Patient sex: M
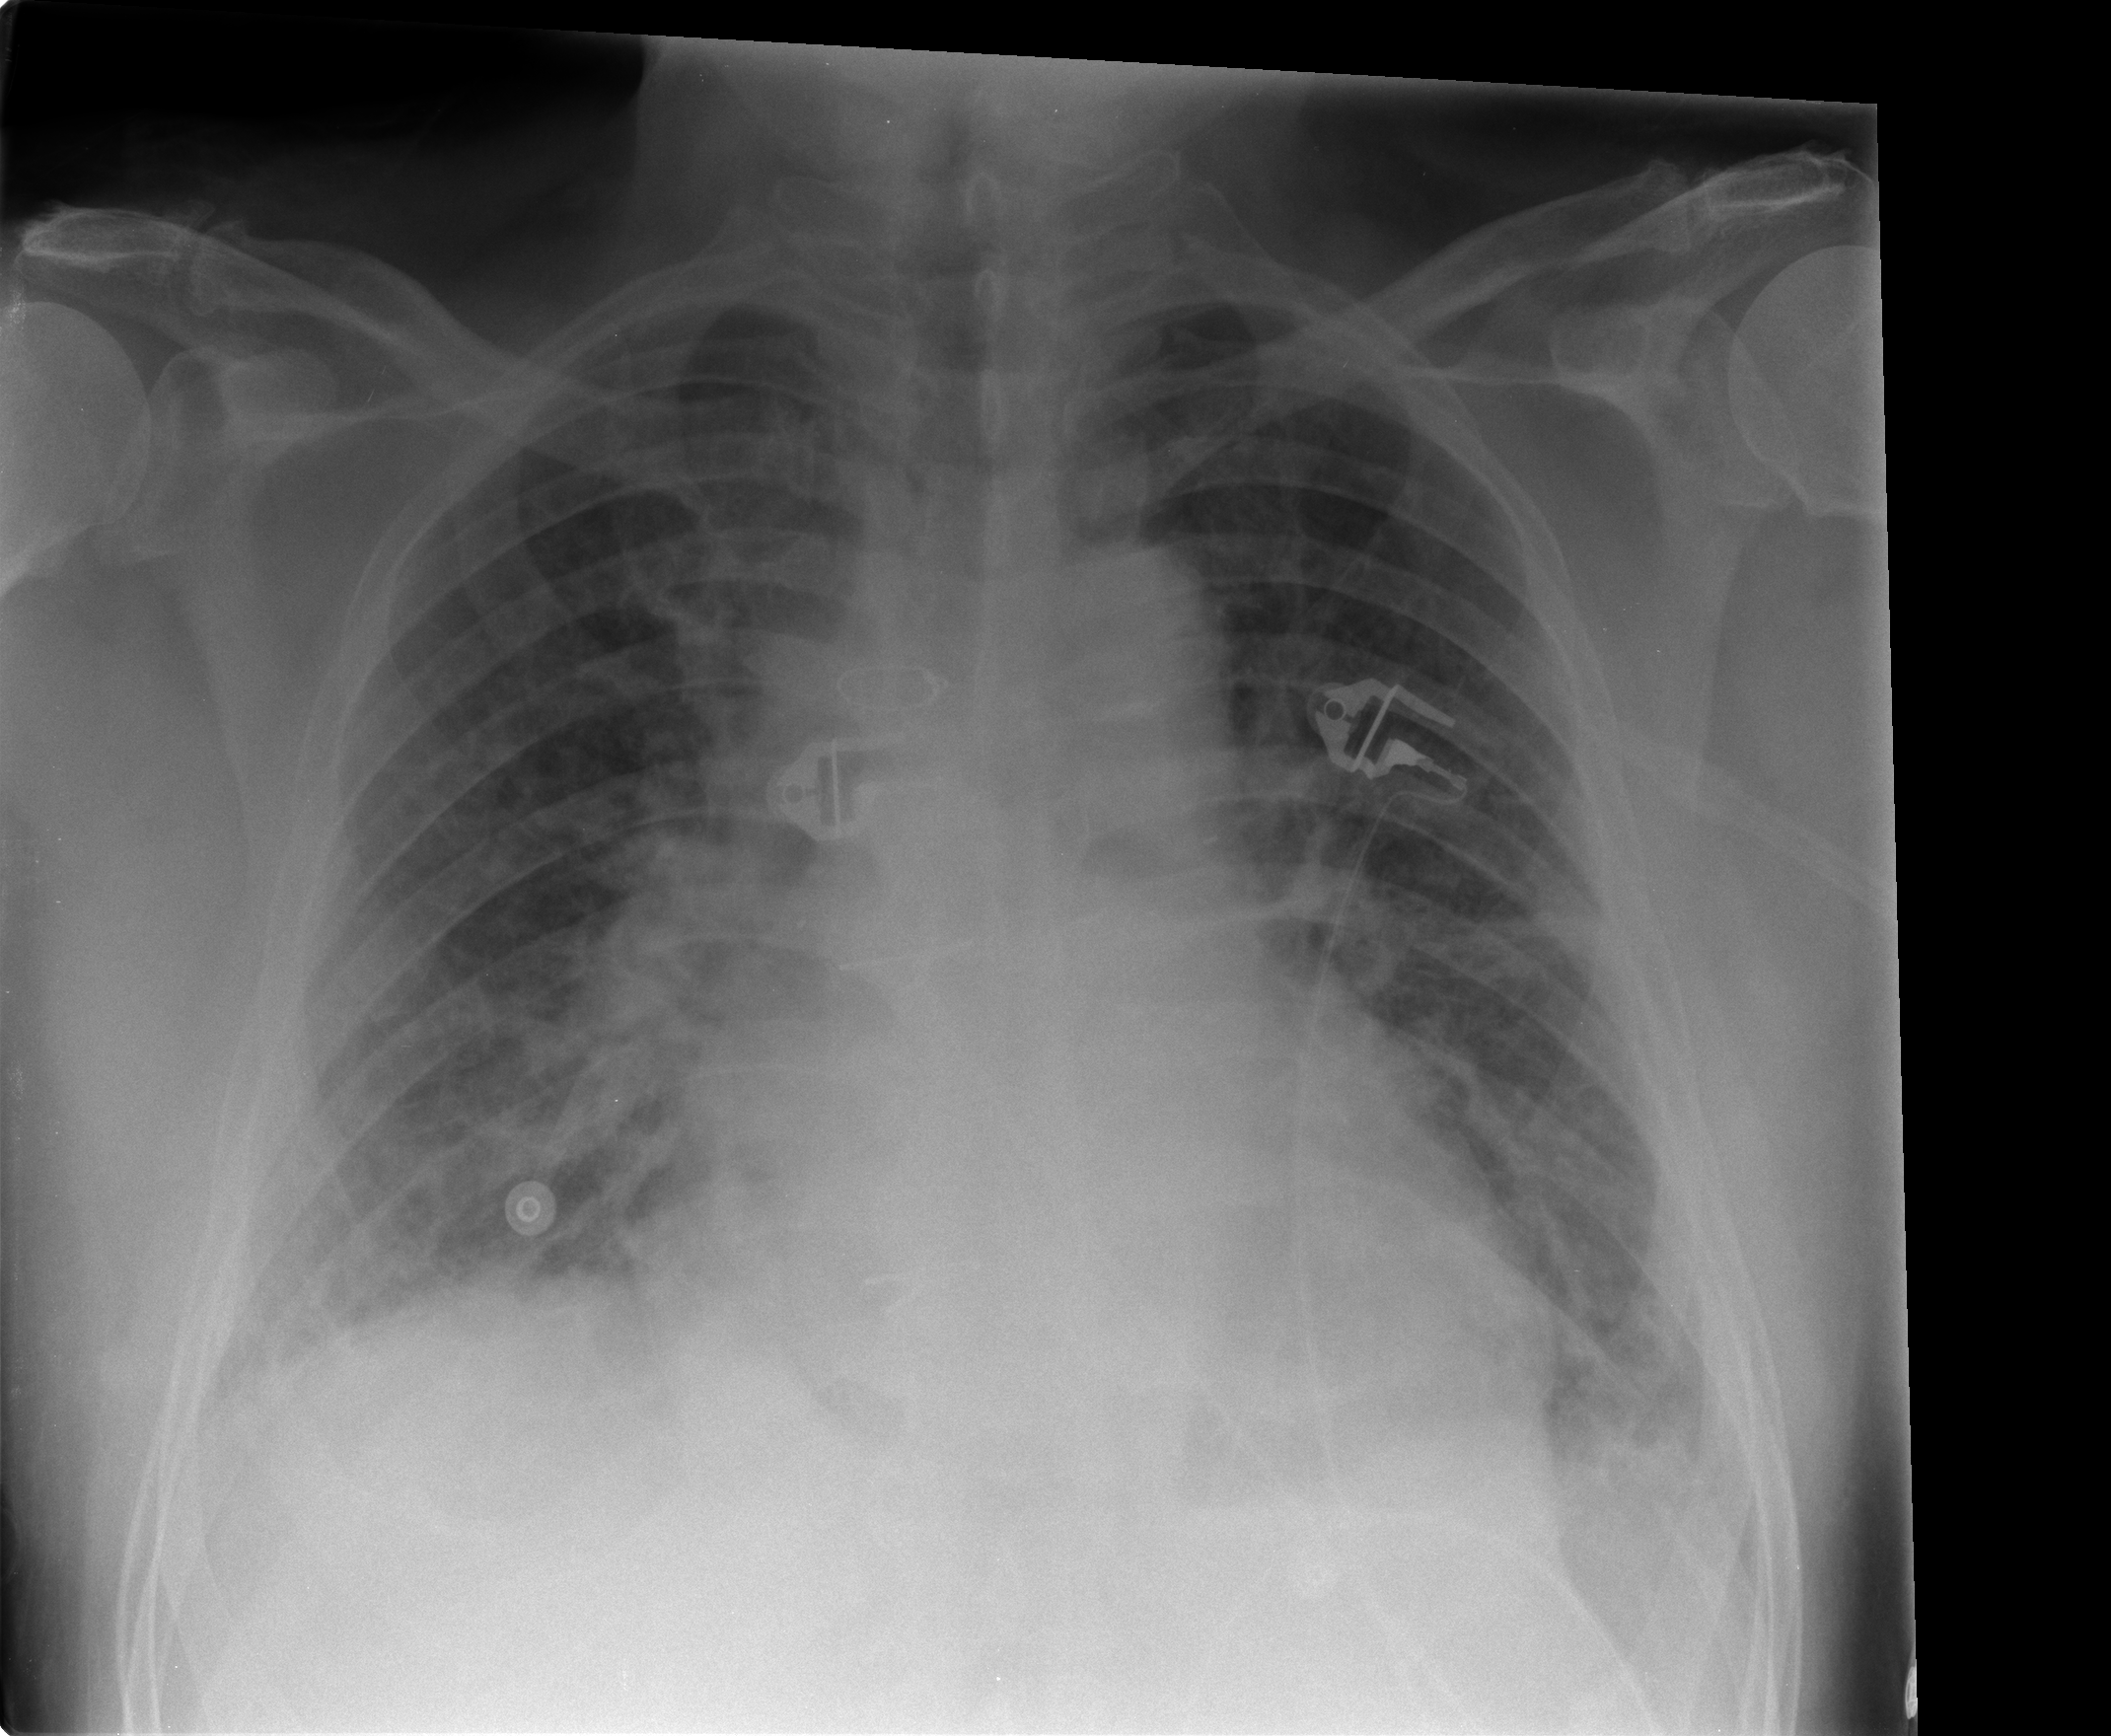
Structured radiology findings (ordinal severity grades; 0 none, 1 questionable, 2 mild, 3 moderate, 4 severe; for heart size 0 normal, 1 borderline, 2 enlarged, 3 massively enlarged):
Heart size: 1
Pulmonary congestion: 0
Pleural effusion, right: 0
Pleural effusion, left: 0
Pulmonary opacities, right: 2
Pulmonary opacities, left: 1
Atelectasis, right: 2
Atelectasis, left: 2